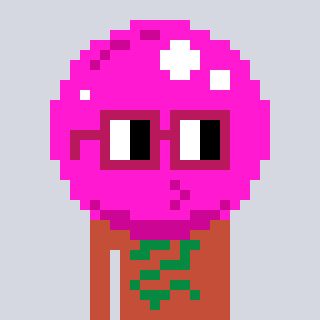
a pixel art character with square dark red glasses, a bubblegum-shaped head and a rust-colored body on a cool background